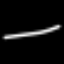
Label: line